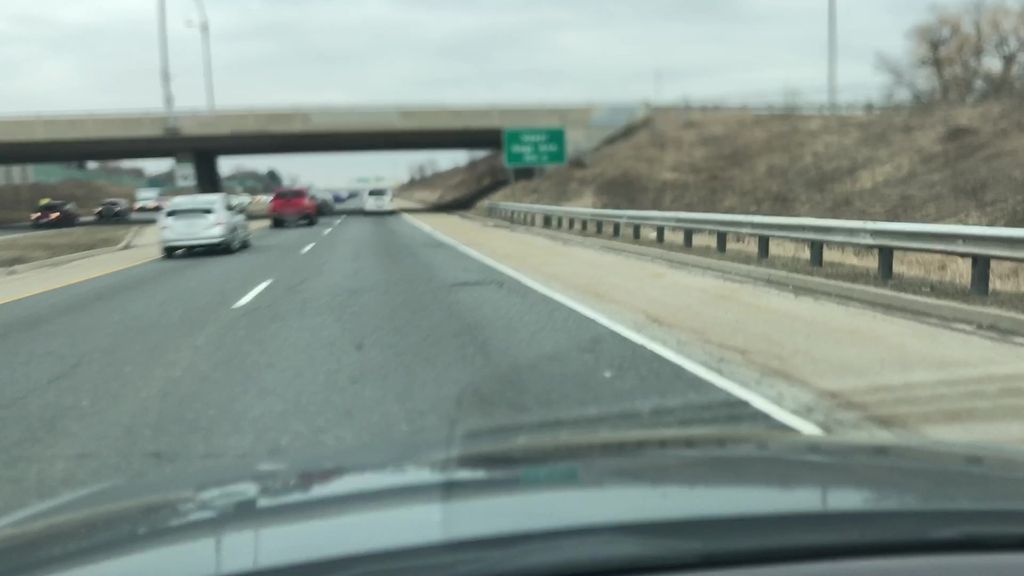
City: hamilton